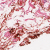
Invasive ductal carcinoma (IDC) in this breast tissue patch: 0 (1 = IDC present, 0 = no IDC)